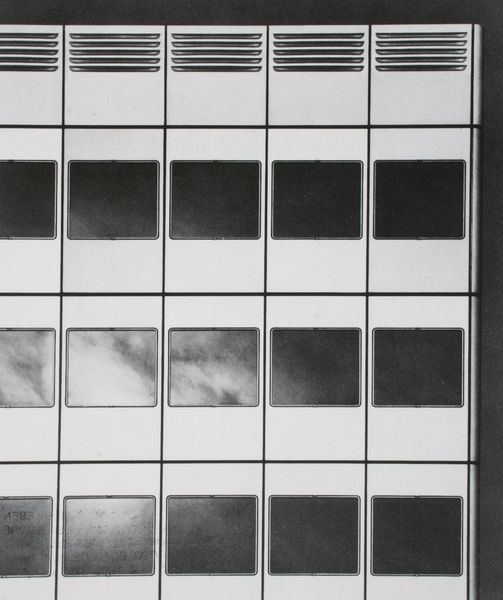
Titel: Ansicht der Fertigteilfassade, Auschnitt
Künstler: Paul Schneider-Esleben
Standort: Düsseldorf
Institution: Verwaltungsgebäude der Commerzbank
Schlagwörter: himmel, schatten, weiß, wolken, fenster, glas, grau, licht, schwarz, wolke, architektur, spiegelung, sonne, ansicht, fassade, linien, detail, reflexe, lichtreflexe, foto, fotografie, photographie, rechtecke, fugen, scheiben, schwarzweiß, photo, geometrisch, scwarz, aufnahme, lüftung, nähte, entlüftung, schächte, filter